Question: I cannot figure it out why am getting a 0 when trying to delete the first element of the list?
I have inserted 3 elements (7,8,9),when am deleting 8 or 9 its working fine for me ,but when am trying to delete 7(.i.e the first element) irrespective of the no of elements present in the list am only getting a val of 0,screenshot attached in the end.
This is how the code works
- - -
Here is the code
'''
# include <iostream>
using namespace std;
class node{
private:
int info;
class node *ptr;
public:
class node * insertNode(class node * head);
void traverseList(class node * head);
class node * deleteNode(class node * head);
};
class node * node::insertNode(class node * head){
node * newNode=new node();
node * curNode=new node();
int position,srchPos=0;
if(newNode==NULL)
cout<<"Node Creation Failed"<<endl;
else{
cout<<"Enter data to be stored"<<endl;
cin>>newNode->info;
newNode->ptr=NULL;
cout<<"To Add in First Position Press 1 else 2
";
cin>>position;
if(position==1){
newNode->ptr=head;
head=newNode;
}
else{
curNode=head;
cout<<"Enter the data after which you want to insert
";
cin>>srchPos;
while((curNode->info!=srchPos)&&(curNode->ptr!=NULL)){
curNode=curNode->ptr;
}
if(curNode==NULL){
cout<<"Data not Found"<<endl;
}
else{
newNode->ptr=curNode->ptr;
curNode->ptr=newNode;
}
}
}
return head;
}
void node::traverseList(class node * head){
node * curNode=new node();
curNode=head;
cout<<"Data Present in the List ::
";
while(curNode!=NULL){
cout<<curNode->info<<" ";
curNode=curNode->ptr;
}
}
class node * node::deleteNode(class node * head){
node * curNode=new node();
node * prevNode=new node();
int data;
if(head==NULL)
cout<<"List Empty
";
cout<<"Enter Data to be deleted
";
cin>>data;
curNode=head;
while(curNode!=NULL){
if(curNode->info==data){
if(curNode==head){ //This part where my code fails
head=head->ptr;
cout<<"val of head at:"<<head->info;
delete (curNode);
return head;
}
else{
prevNode->ptr=curNode->ptr;
delete(curNode);
return head;
}
}
else{
prevNode=curNode;
curNode=curNode->ptr;
}
}
cout<<"Node not found
" ;
return head;
}
int main()
{
node *head =NULL;
node *n1=new node();
int choice;
while(1){
cout<<"
1:: Insert Node 2:: Traversal 3:: Delete
";
cout<<"Enter your Choice
";
cin>>choice;
switch(choice){
case 1: head=n1->insertNode(head);
break;
case 2: n1->traverseList(head);
break;
case 3 :n1->deleteNode(head);
break;
default: cout<<"Invalid Choice
";
break;
}
}
return 0;
}
'''
Can somebody help me out what i am missing
This is the snapshot of my execution

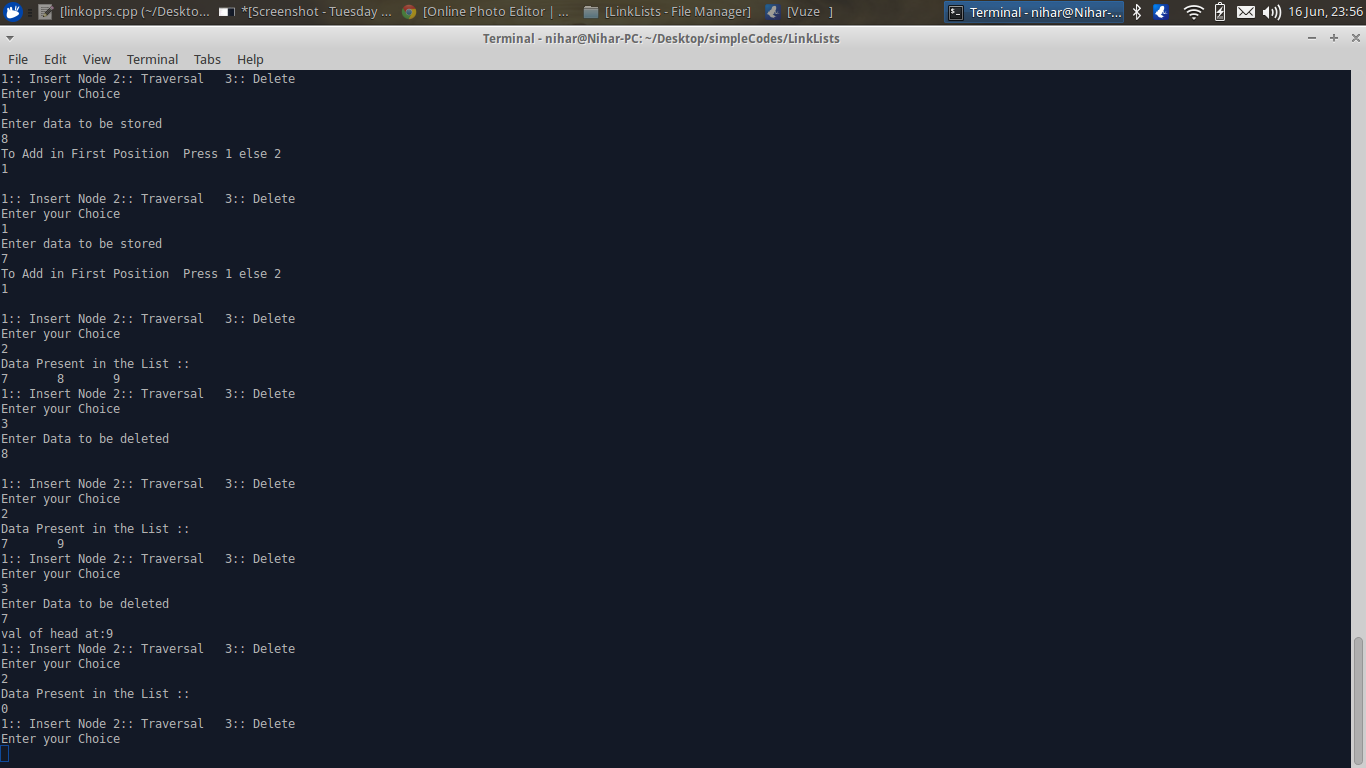
Answer: The problem is that you are shifting the 'head' to 'head->ptr' but you the return value (address) is not captured by you while calling the delete function.
'''
case 3 :n1->deleteNode(head);
'''
change it to:
'''
case 3 : head = n1->deleteNode(head);
'''